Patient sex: M
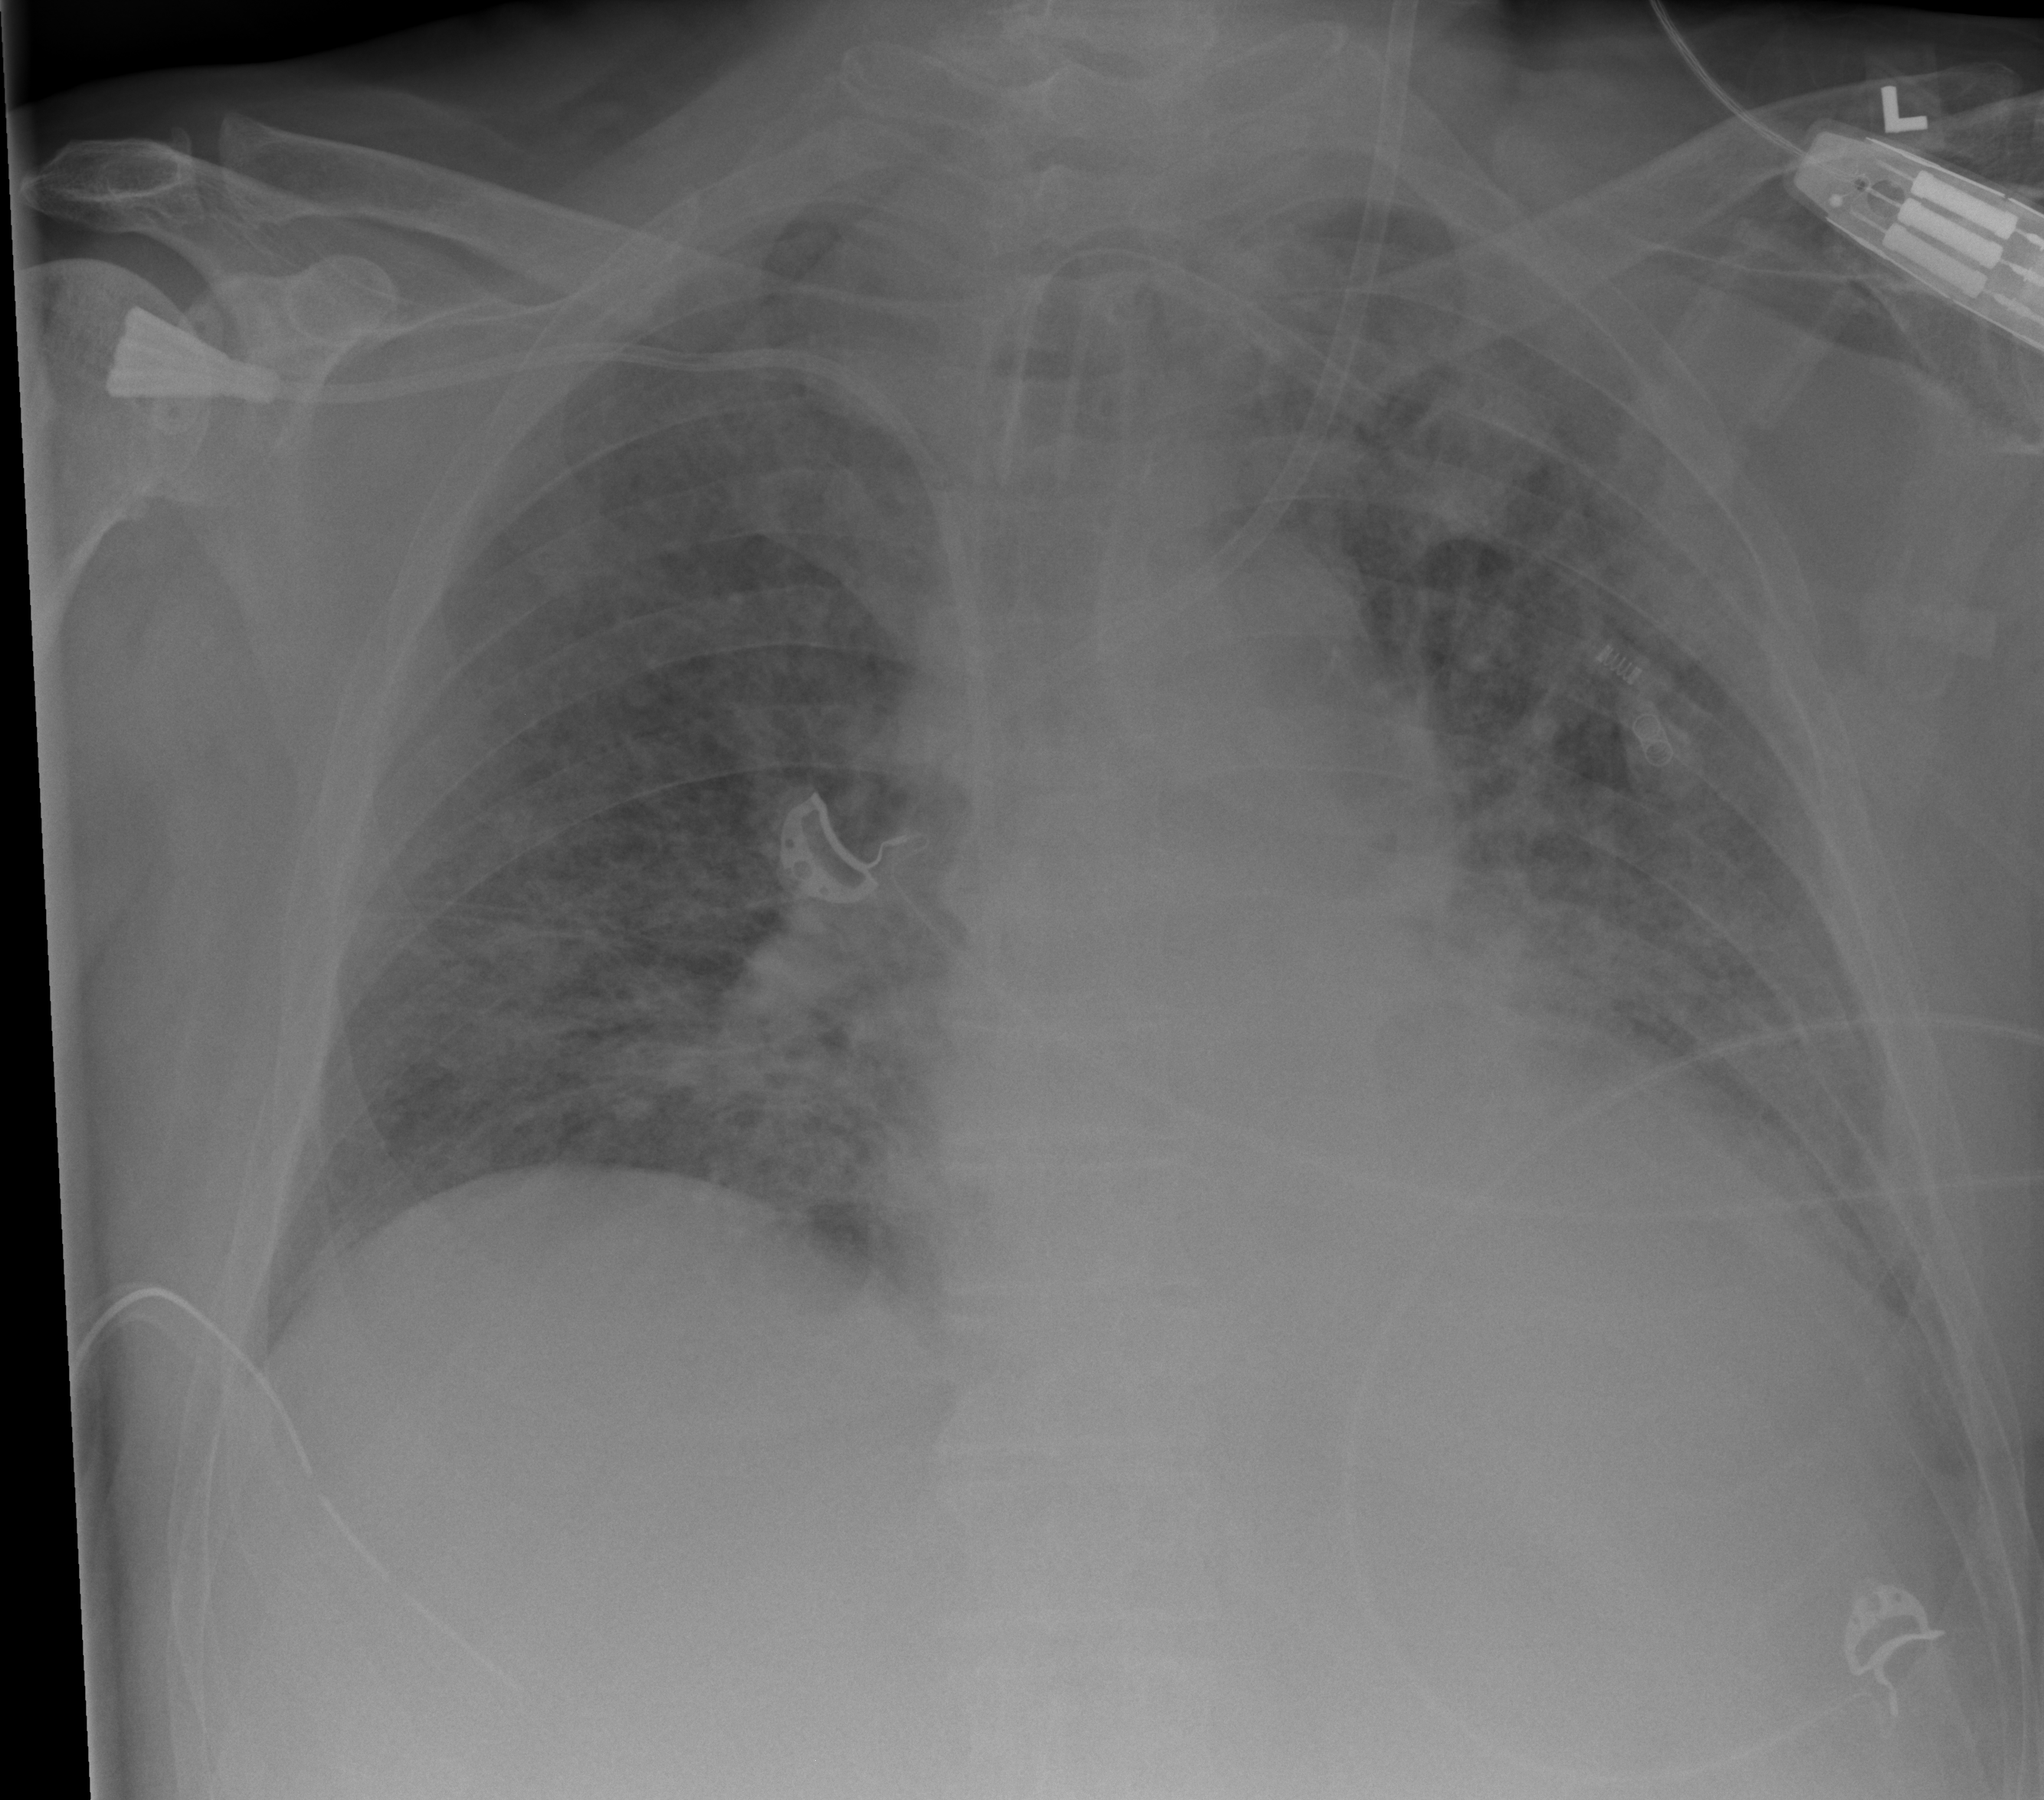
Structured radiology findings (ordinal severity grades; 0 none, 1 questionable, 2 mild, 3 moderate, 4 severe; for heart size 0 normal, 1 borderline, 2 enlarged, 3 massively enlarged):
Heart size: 2
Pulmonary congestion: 3
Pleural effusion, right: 0
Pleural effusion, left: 1
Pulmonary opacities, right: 2
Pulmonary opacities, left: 2
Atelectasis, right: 2
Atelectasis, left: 2